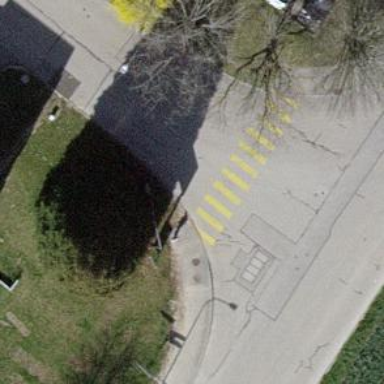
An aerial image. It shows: Uncontrolled zebra crossing on the road.